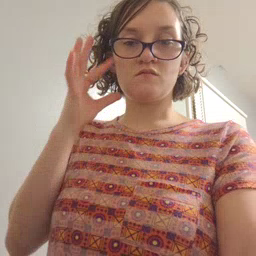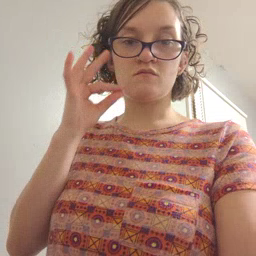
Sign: cat